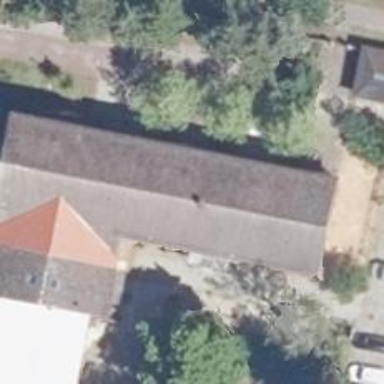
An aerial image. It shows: Pub.